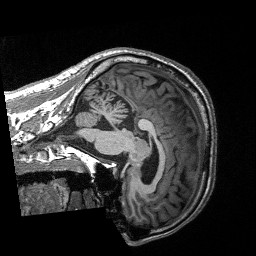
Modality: T1w
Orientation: sagittal
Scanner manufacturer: siemens
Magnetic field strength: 3 T
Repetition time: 2.3 s
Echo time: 0.00226 s